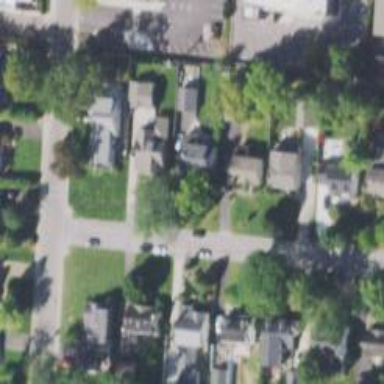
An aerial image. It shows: Residential driveway serving as service road.